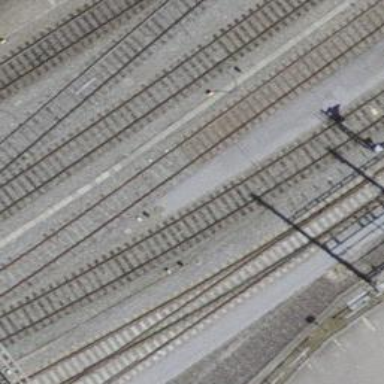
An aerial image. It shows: Single railway track with electrification through contact line.